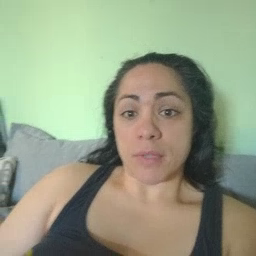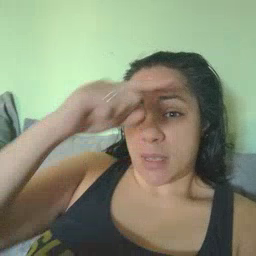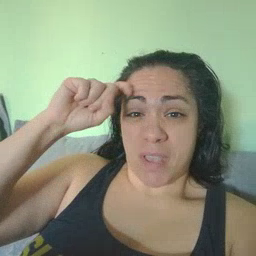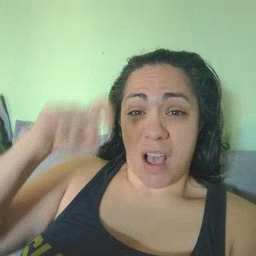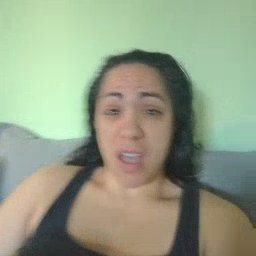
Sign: because